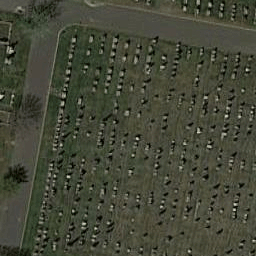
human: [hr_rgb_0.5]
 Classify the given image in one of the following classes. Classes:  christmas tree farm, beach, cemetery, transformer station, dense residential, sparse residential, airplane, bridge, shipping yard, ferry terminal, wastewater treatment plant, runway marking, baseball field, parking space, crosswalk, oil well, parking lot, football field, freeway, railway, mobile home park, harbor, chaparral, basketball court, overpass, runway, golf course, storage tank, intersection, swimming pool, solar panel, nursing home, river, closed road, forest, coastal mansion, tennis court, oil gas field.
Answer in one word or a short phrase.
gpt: cemetery